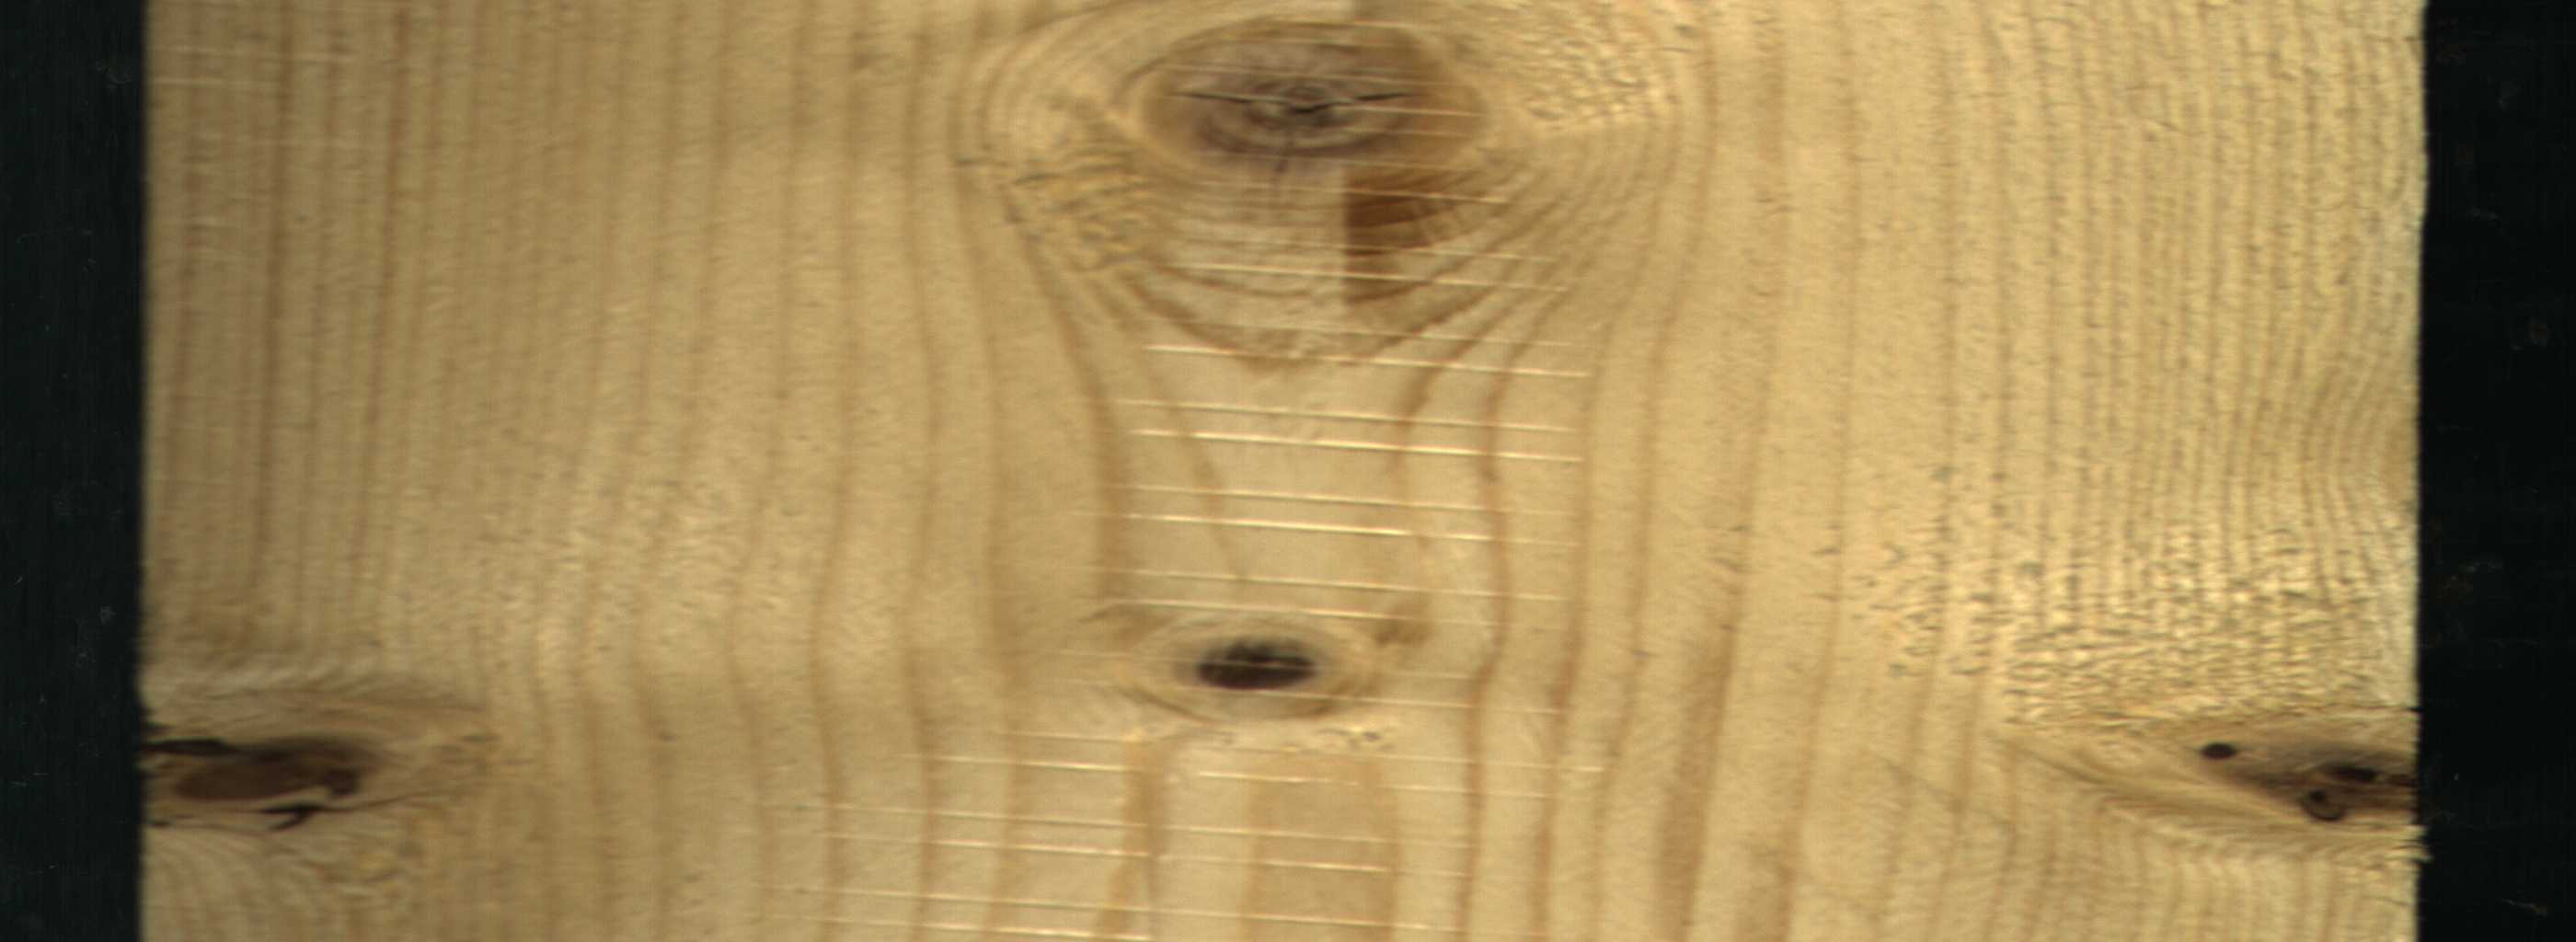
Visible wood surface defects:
knot_with_crack
Dead_Knot
Dead_Knot
Dead_Knot